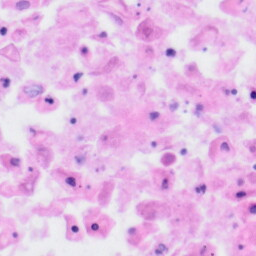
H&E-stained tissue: Tonsil